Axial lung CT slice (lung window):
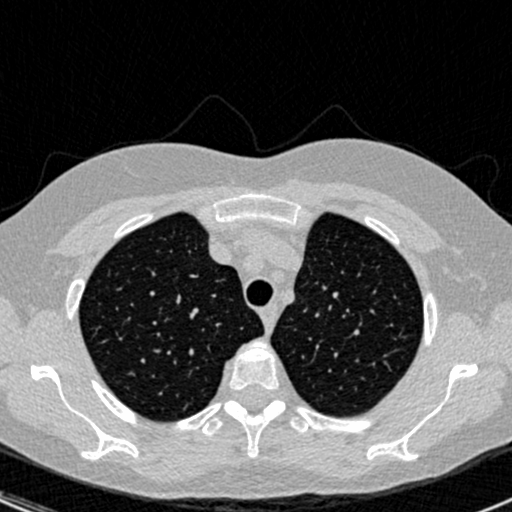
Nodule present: no